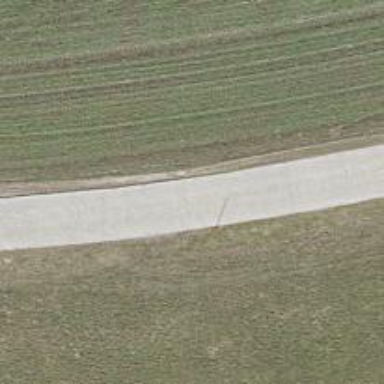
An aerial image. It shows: Unclassified road.